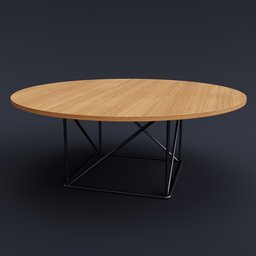
Label: furniture